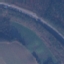
Label: Highway